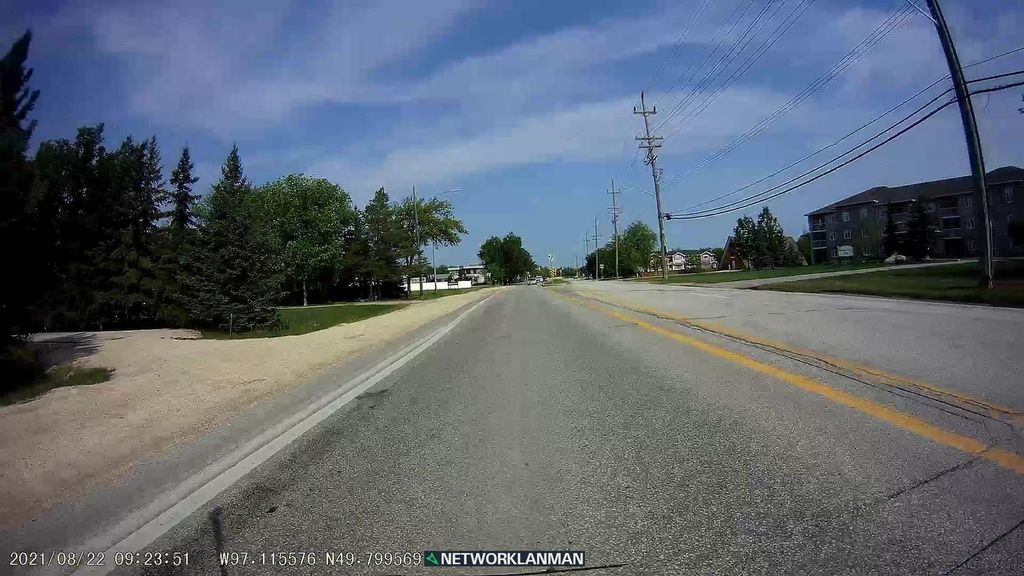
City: winnipeg